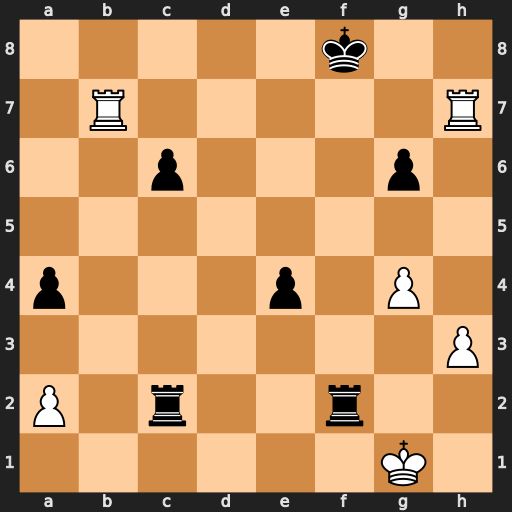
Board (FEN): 5k2/1R5R/2p3p1/8/p3p1P1/7P/P1r2r2/6K1
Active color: w
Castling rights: -
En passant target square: -
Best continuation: Rh8#